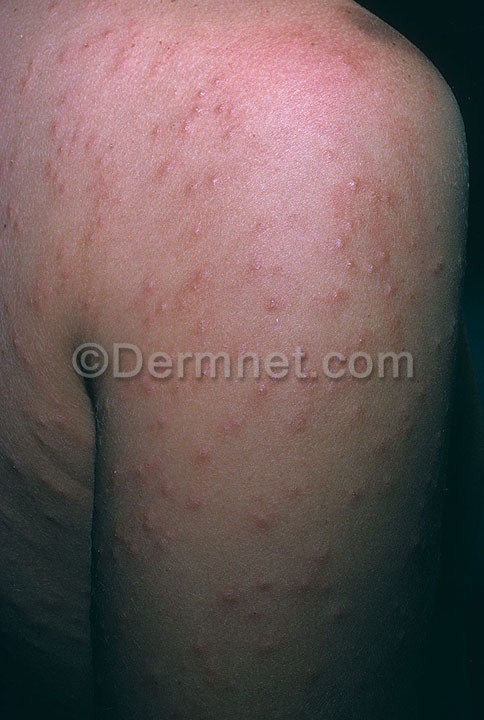
Disease: Scabies Lyme Disease and other Infestations and Bites